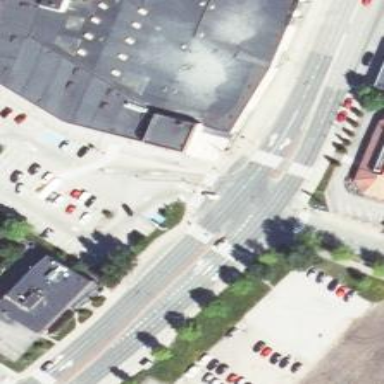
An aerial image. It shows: Crossing on asphalt cycleway.